Field crop: maize
Growth stage: 2
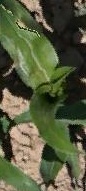
Species: maize